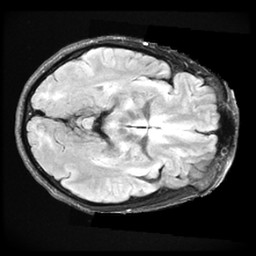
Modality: FLAIR
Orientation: axial
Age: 36
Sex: male
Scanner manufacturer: ge
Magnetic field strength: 3 T
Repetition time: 11 s
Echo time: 0.1497 s